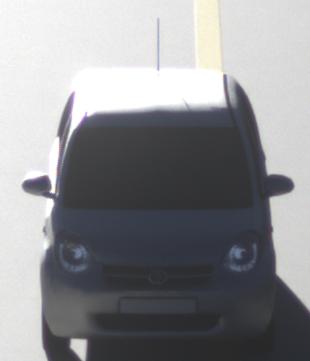
Make: Toyota
Model: Passo
Detailed model: Toyota Passo X Yururi
Model produced from: 2010
Model produced until: 2016
Doors: 5
Color: white
Road condition: dry road
Daytime: sunrise or sunset
Contrast: high contrast